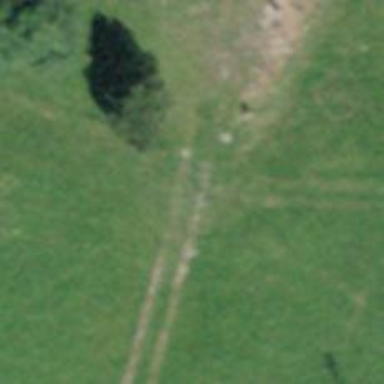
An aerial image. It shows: Track with grade 5 tracktype.